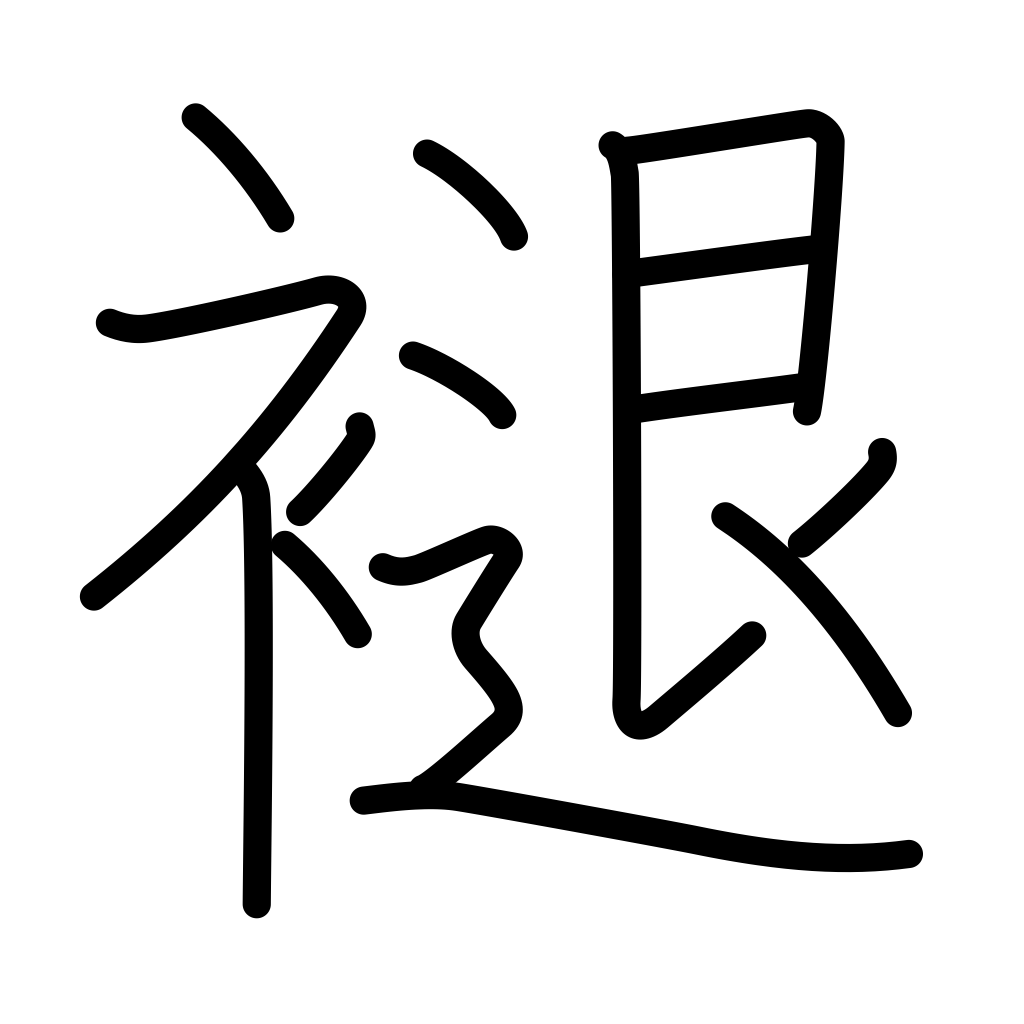
Meaning: fade, discolour